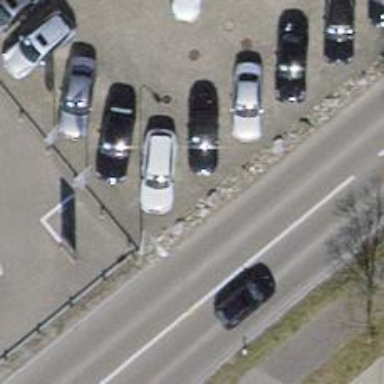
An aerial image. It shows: Charging station.